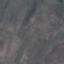
Label: HerbaceousVegetation